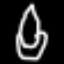
Label: angel